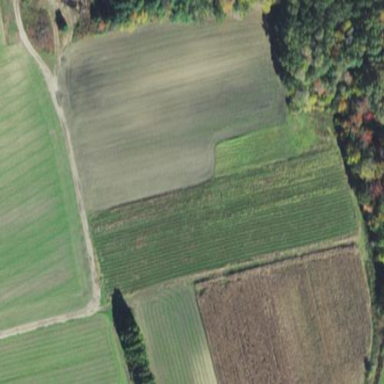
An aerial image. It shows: Farmland with agricultural activities.